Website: crate-barrel
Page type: billing-address
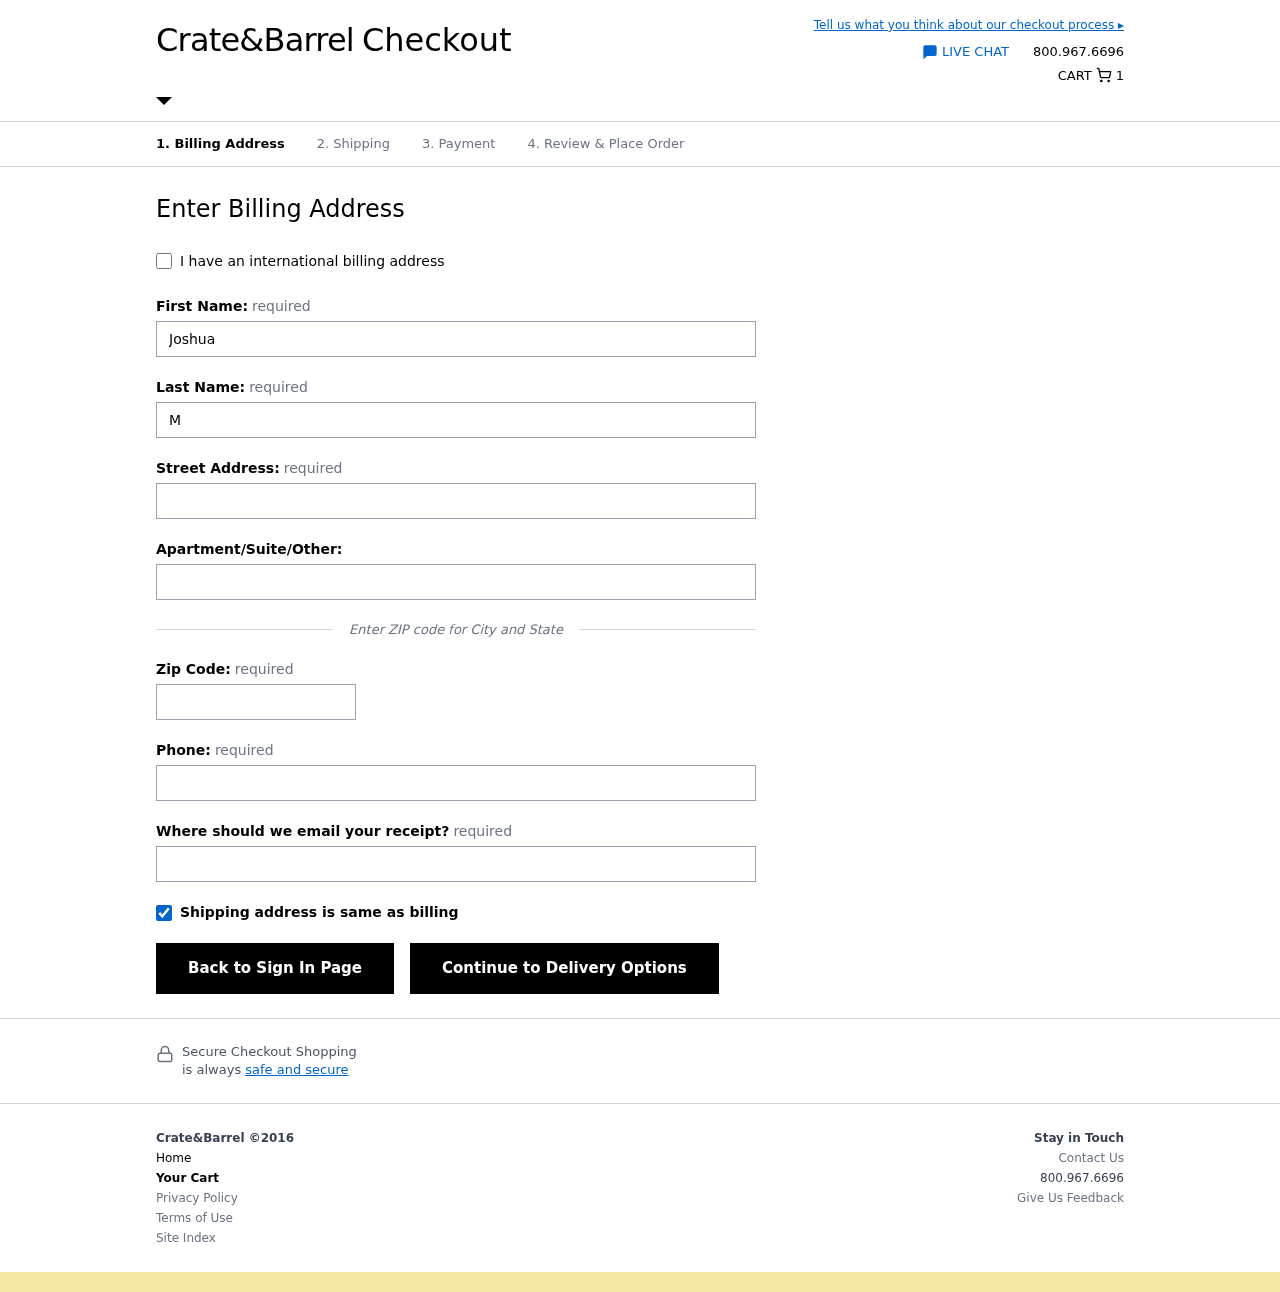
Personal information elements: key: PII_EMAIL
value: joshua_martinez@hotmail.com
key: PII_FIRSTNAME
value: Joshua
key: PII_LASTNAME
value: Martinez
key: PII_PHONE
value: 3248273836
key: PII_POSTCODE
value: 34112
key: PII_STREET
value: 987 Taylor Forest
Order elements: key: ORDER_NUM_ITEMS
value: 1